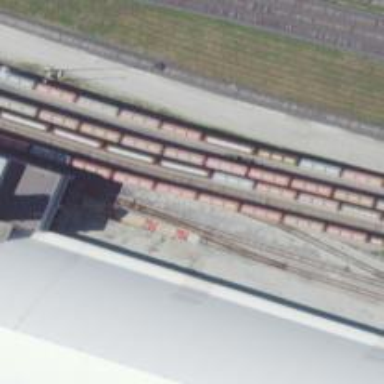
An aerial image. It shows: Railway yard.